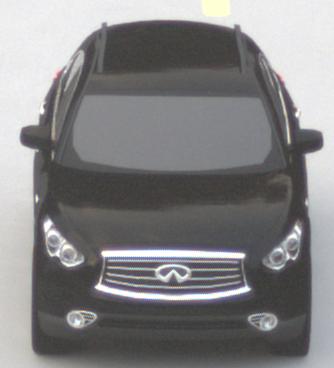
Make: Infiniti
Model: FX 37
Detailed model: FX (S51)
Model produced from: 2012/07
Model produced until: 2013/10
Doors: 5
Color: black
Road condition: dry road
Daytime: sunrise or sunset
Contrast: low contrast